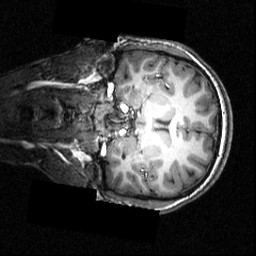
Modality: T1w
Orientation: coronal
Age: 18
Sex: female
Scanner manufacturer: siemens
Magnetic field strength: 3.951 T
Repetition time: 1.5 s
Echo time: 0.00335 s